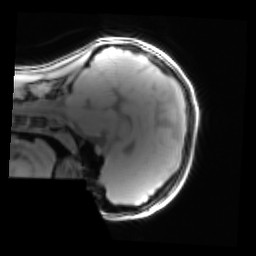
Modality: PDw
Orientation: sagittal
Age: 16
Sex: female
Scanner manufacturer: siemens
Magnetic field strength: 3 T
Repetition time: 0.25 s
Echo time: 0.00103 s